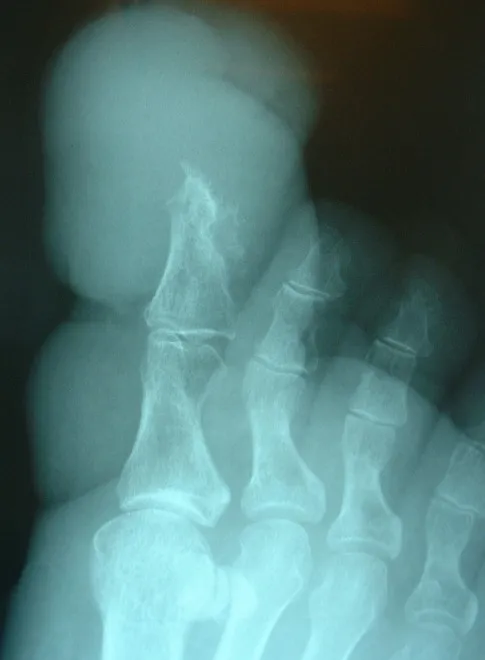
Plain oblique radiograph of the great toe (case 1). The size of the soft tissue swelling can be appreciated compared to the lesser toes and the distal part of the terminal phalanx has been eroded. There is also some calcification within the soft tissues volar to the distal phalanx.
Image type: radiology (x_ray)